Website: bh-photo
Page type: address-validator
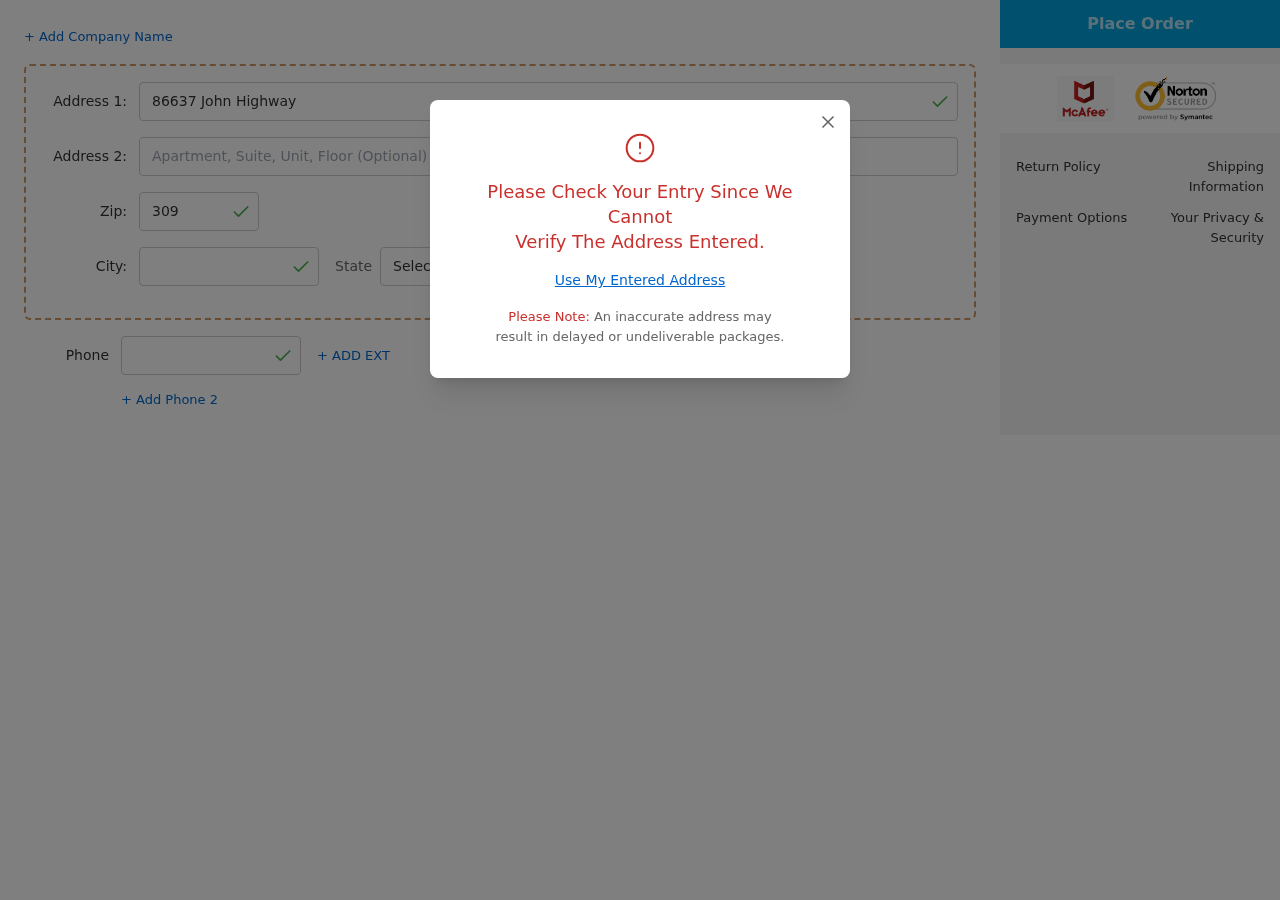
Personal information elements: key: PII_CITY
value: East Deniseville
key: PII_PHONE
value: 4746138620
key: PII_POSTCODE
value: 30964
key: PII_STATE_ABBR
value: ID
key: PII_STREET
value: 86637 John Highway